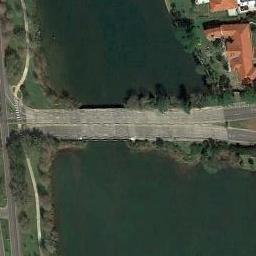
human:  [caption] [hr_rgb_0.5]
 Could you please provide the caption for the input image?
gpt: Most of the area the bridge crosses is bare land .

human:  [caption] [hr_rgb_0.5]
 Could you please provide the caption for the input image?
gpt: A bridge built on a dark green river and some orange buildings on one side of the river .

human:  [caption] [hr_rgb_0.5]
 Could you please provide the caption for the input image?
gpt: A bridge connects the land on both sides of the turquoise water  There are two roads on one side of the bridge  There are many buildings on the land .

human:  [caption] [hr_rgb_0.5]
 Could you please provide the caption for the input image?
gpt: A bridge is over the river with some buildings and trees beside .

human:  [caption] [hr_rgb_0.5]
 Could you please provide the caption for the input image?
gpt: Many trees are around the bridge .